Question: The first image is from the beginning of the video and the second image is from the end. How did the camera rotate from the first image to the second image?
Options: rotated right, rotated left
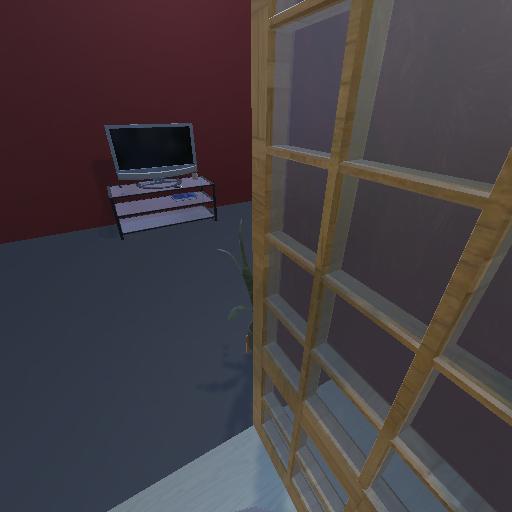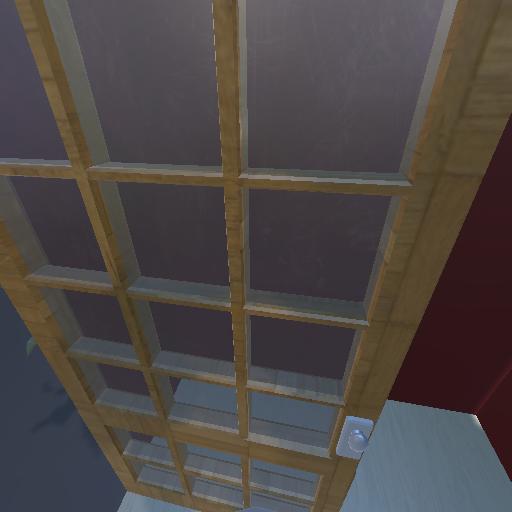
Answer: rotated right